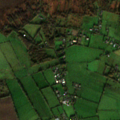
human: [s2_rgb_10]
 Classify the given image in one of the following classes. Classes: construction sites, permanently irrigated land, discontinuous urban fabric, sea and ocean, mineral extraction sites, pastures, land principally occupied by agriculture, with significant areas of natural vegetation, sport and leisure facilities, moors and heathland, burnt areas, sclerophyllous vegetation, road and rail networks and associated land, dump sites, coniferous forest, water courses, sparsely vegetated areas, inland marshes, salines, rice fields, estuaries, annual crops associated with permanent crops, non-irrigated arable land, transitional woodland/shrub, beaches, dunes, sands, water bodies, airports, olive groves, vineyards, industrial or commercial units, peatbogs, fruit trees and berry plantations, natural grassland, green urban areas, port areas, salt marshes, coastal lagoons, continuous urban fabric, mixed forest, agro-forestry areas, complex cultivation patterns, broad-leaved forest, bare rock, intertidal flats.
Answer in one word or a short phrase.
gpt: non-irrigated arable land, pastures, land principally occupied by agriculture, with significant areas of natural vegetation, peatbogs